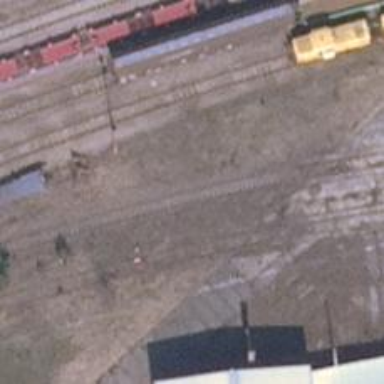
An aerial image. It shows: Railway siding with rails.